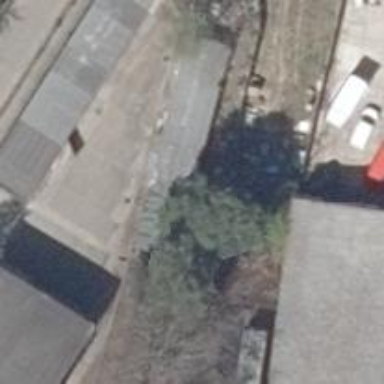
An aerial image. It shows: Garage.